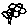
Label: flower